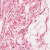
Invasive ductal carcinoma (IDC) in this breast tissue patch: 0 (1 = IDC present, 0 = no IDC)